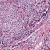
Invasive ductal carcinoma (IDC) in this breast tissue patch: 1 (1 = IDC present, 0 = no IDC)